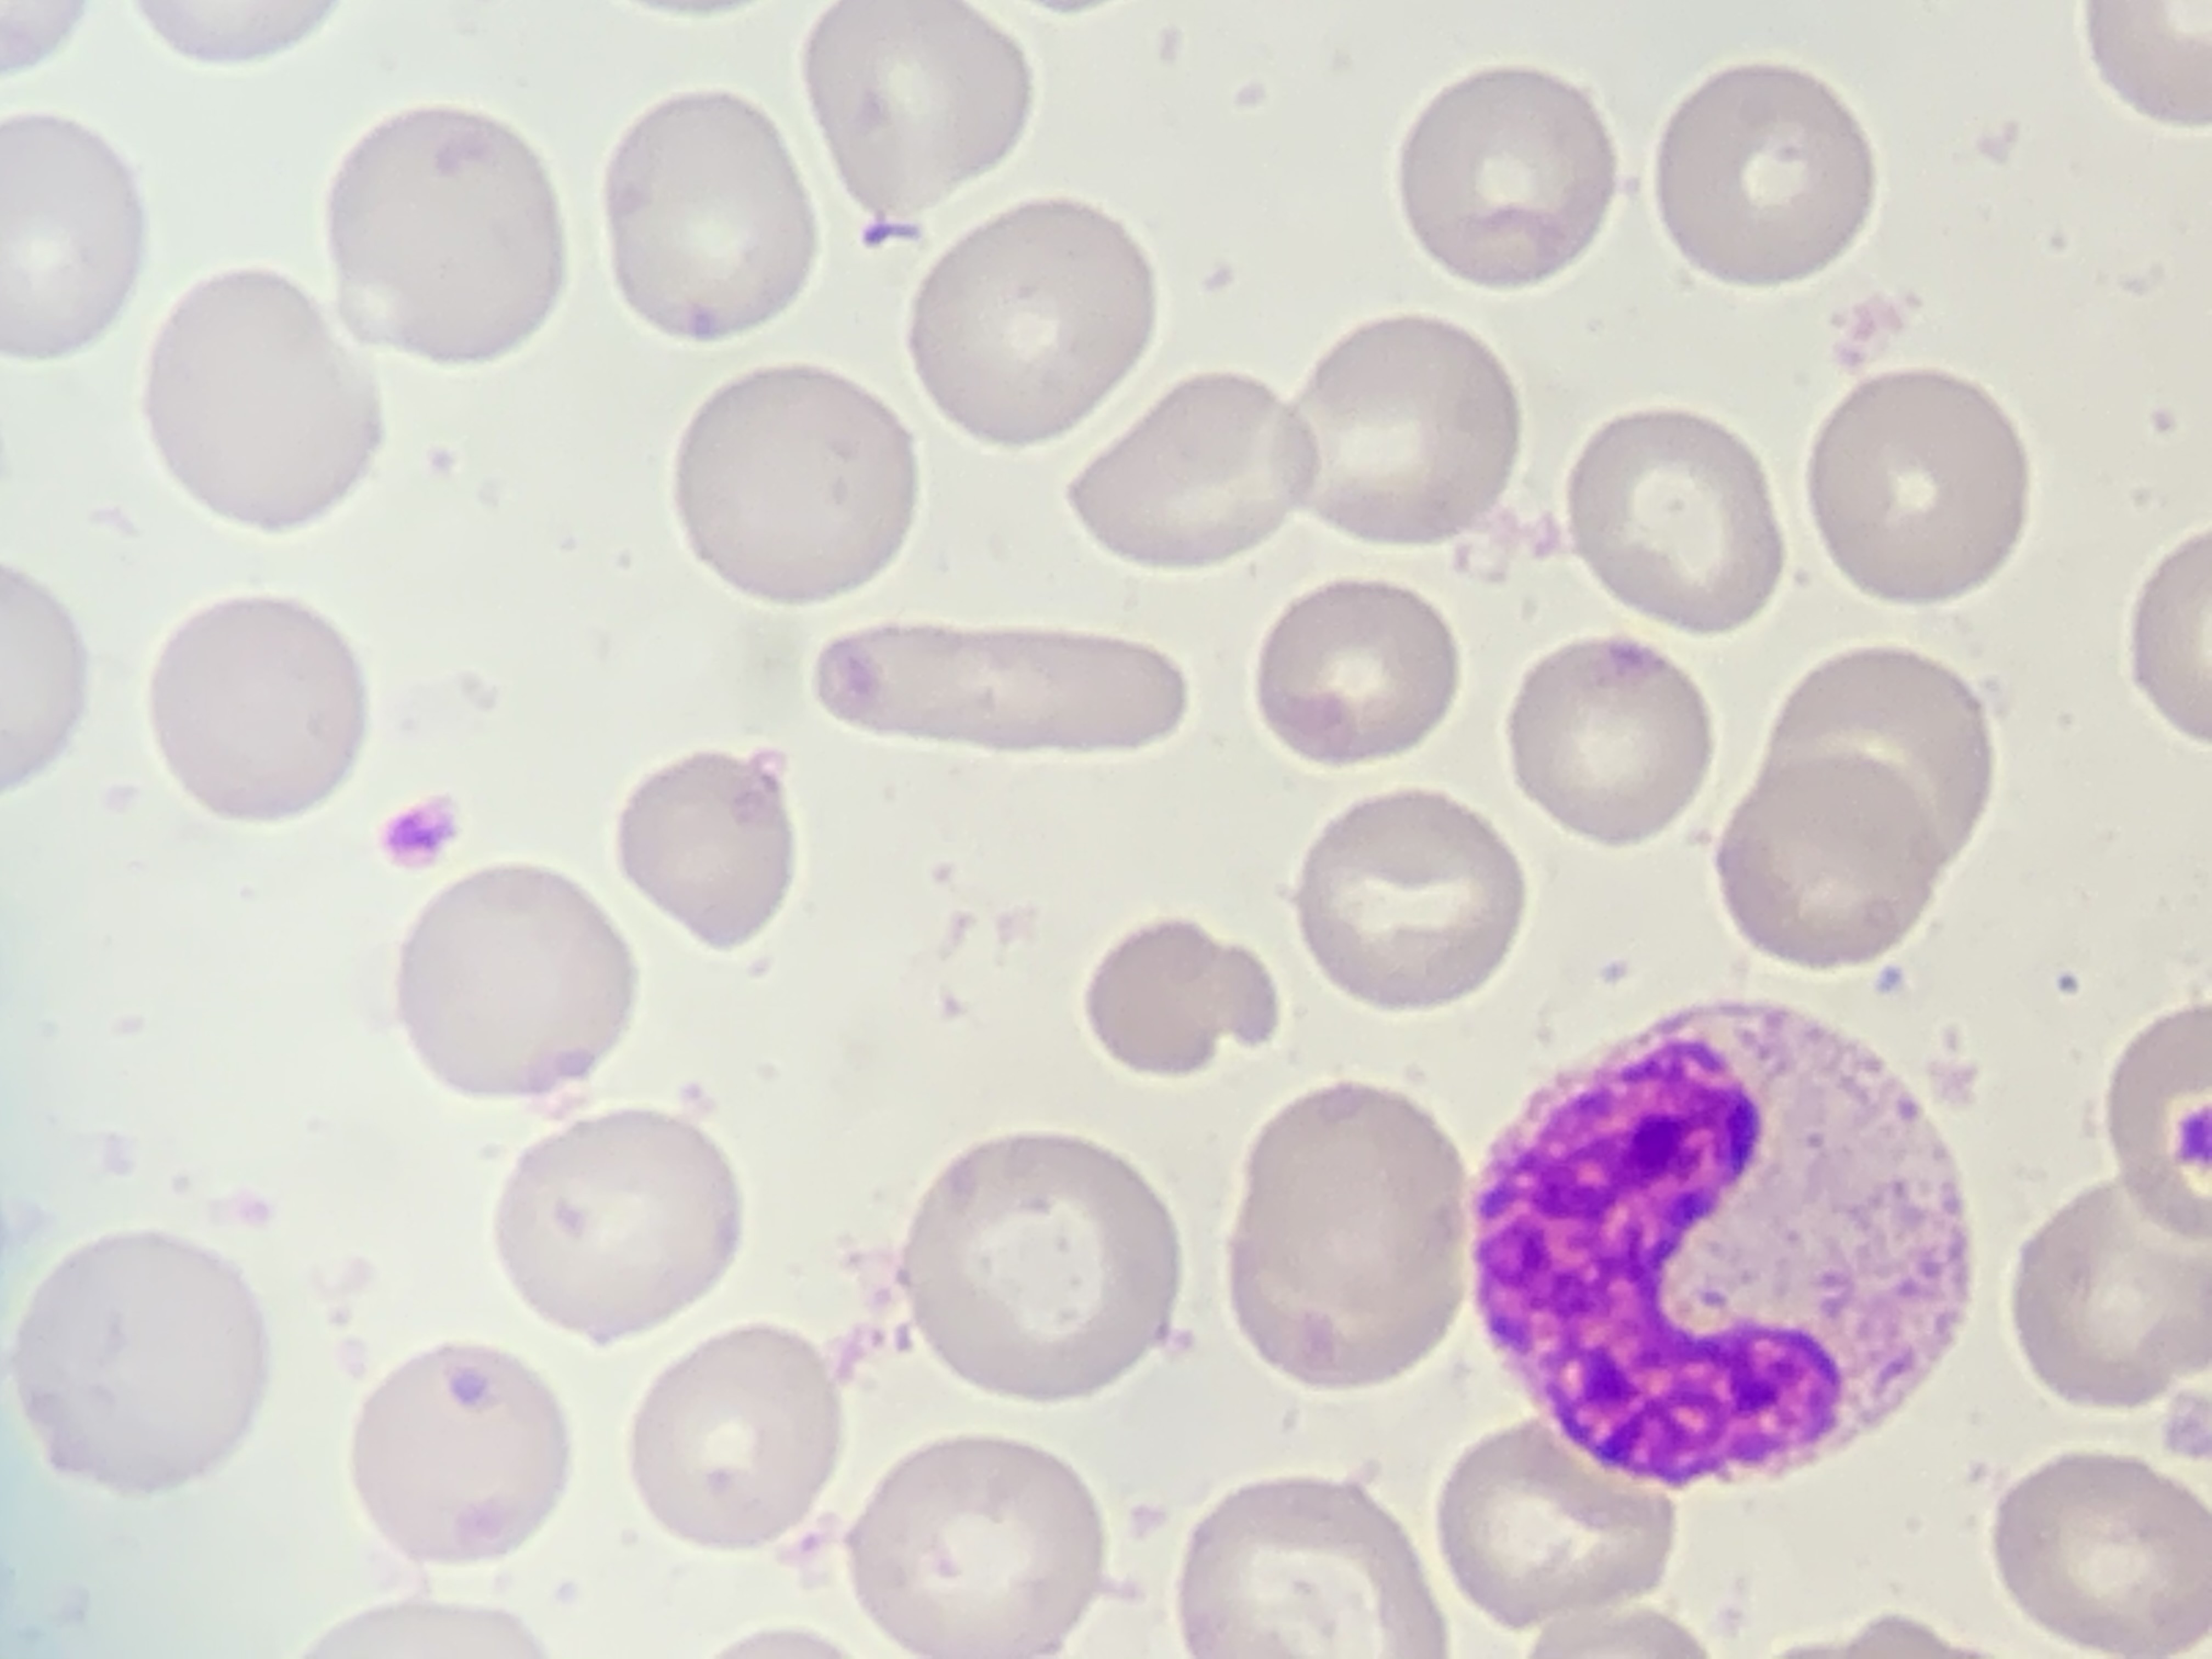
Cell type: BAND CELLS